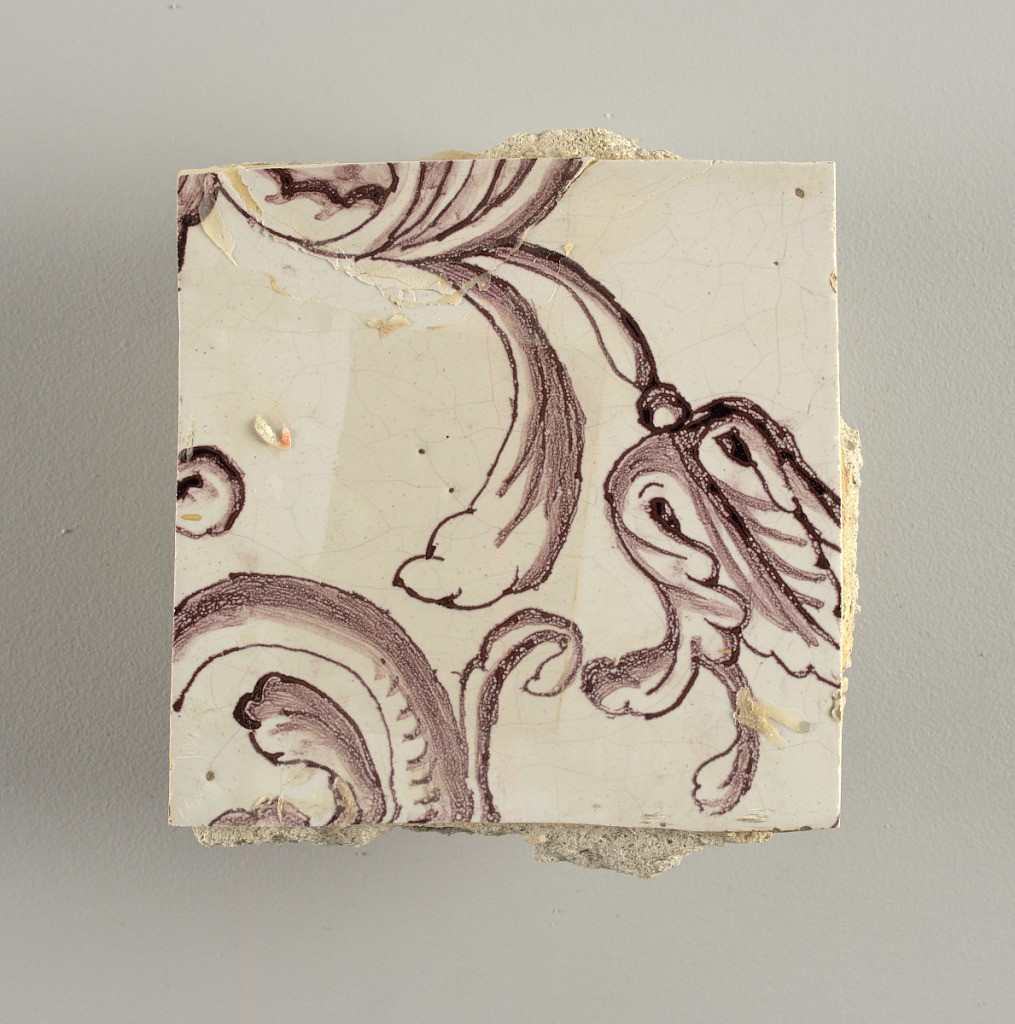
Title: Wall facing
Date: ca. 1725
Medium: Tin-glazed earthenware, underglaze
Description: Horizontal rectangle.  Thirty-seven tiles wide and twenty-one high with opening for door or window nineteen and one-half tiles high and twelve wide.  To left and right of opening, centered canopy above. Left, woman representing Hope, right, a sculputure urn.  Centered above opening, a mascaron.  Arabesque design of foliage.